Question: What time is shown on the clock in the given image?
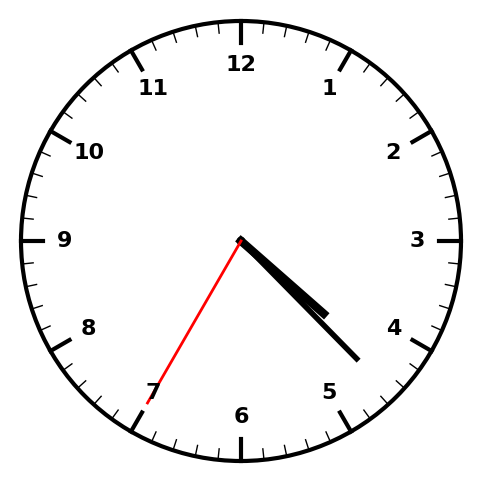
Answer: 04:22:35